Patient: sex M, age 64
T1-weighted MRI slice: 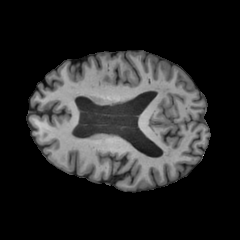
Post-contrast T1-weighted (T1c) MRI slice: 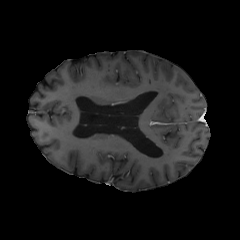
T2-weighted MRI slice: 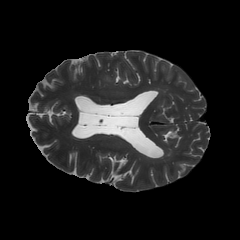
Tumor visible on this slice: no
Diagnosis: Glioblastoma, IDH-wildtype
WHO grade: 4